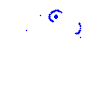
Particle: proton